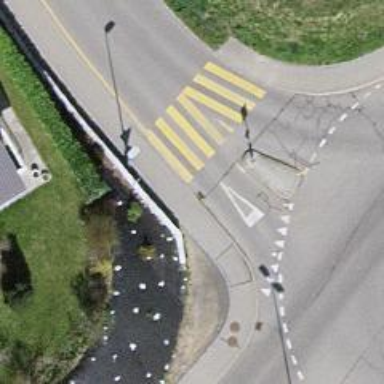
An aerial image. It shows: Zebra crossing on the road.